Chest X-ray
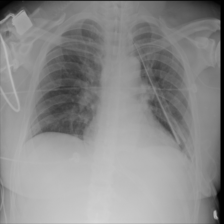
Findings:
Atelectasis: negative
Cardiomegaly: negative
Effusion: negative
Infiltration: negative
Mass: negative
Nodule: negative
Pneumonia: negative
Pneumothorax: negative
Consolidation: negative
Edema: negative
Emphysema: negative
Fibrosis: negative
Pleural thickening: negative
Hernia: negative